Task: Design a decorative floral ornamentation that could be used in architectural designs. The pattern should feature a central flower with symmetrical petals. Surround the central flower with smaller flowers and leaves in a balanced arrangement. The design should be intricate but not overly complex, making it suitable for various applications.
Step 420:
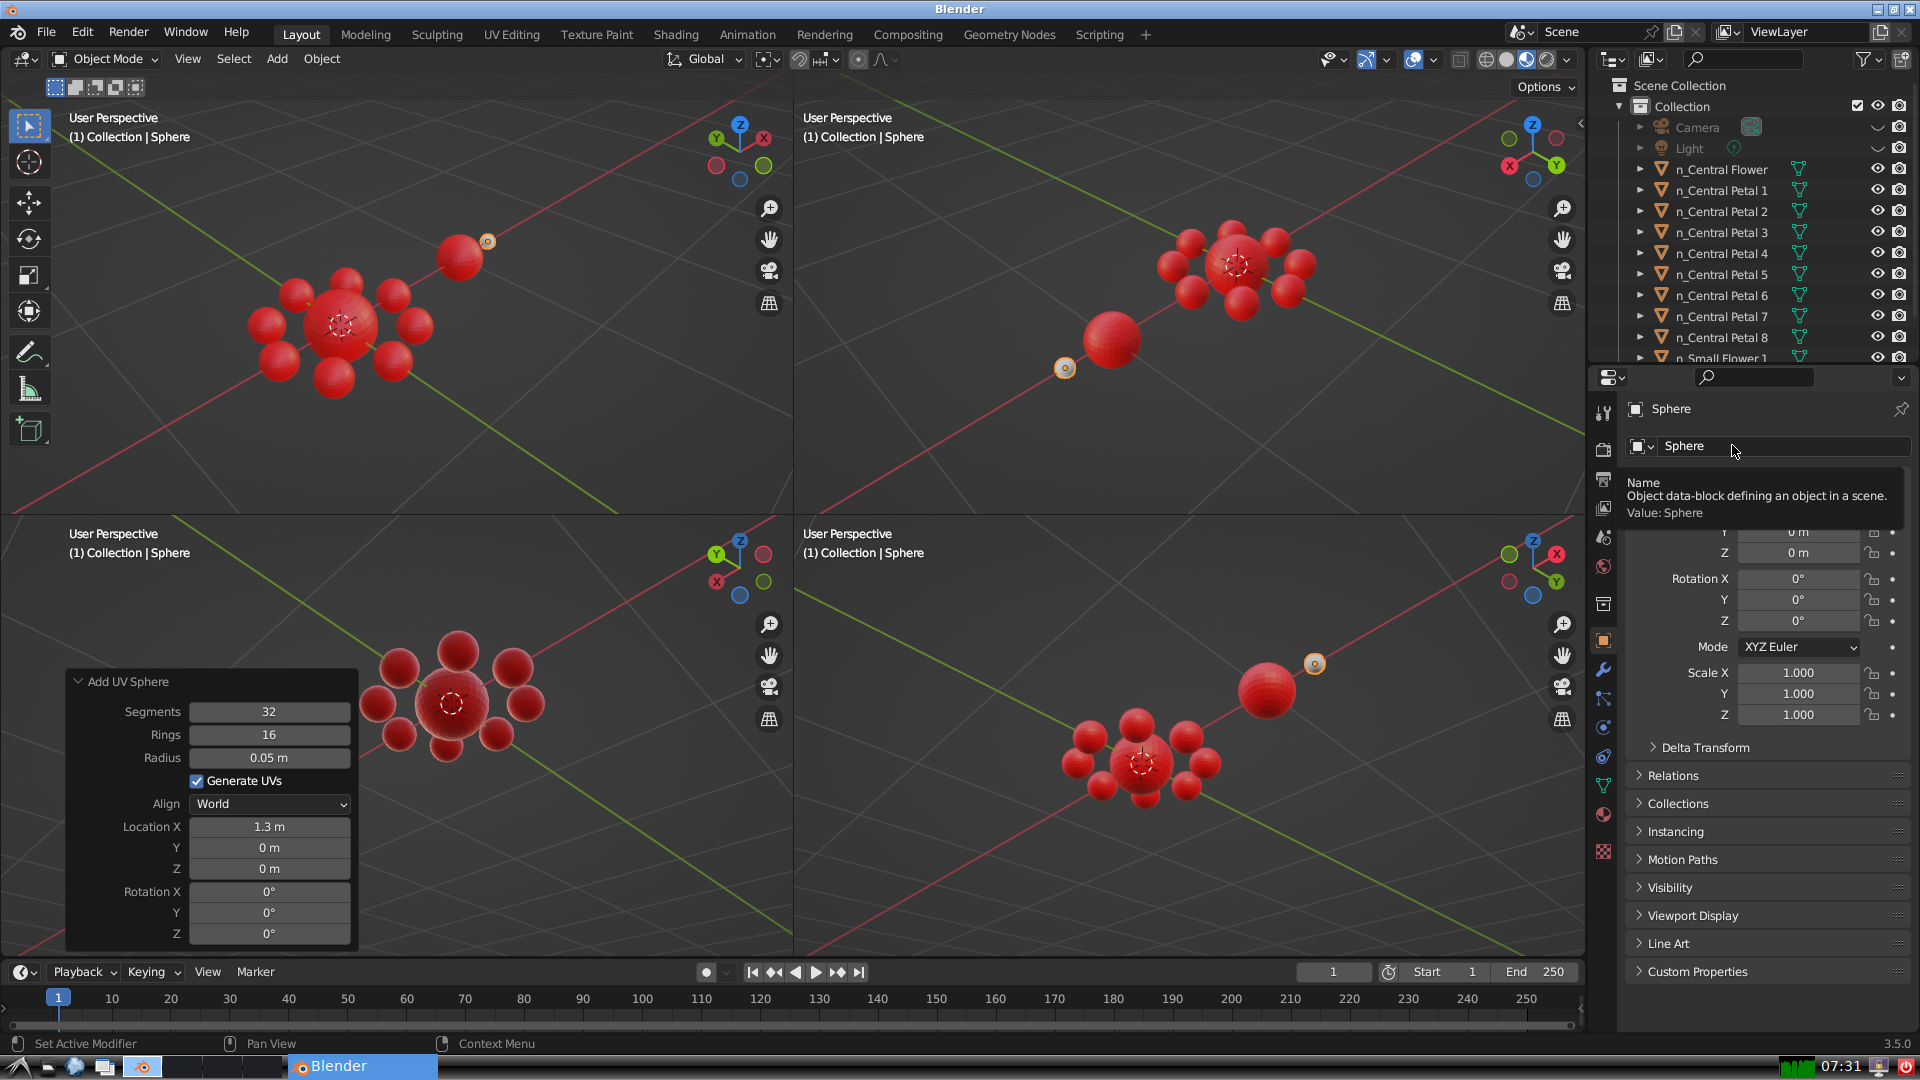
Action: click: no